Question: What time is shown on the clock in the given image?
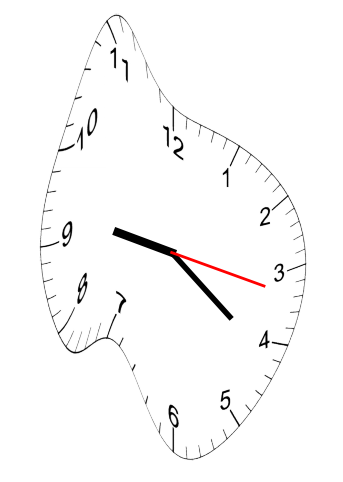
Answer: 09:21:17